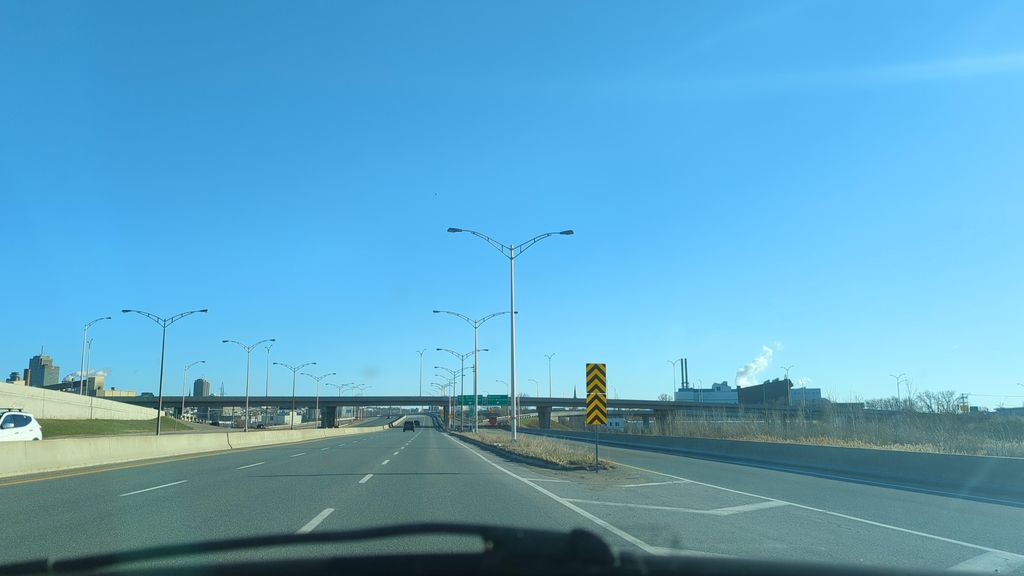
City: quebec_city